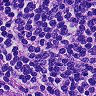
Metastatic tissue present: no